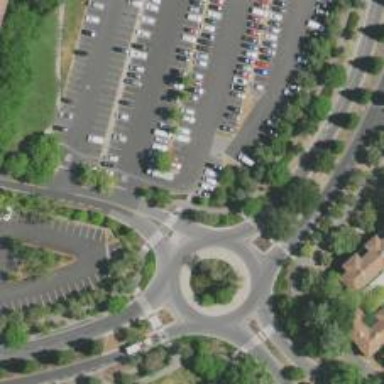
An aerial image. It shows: Tertiary road with asphalt surface leading to roundabout junction.